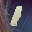
Label: 1